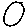
Label: circle